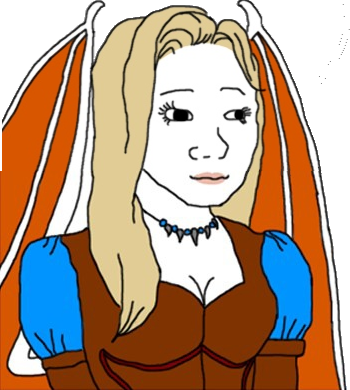
Label: 5_Trad_Wife